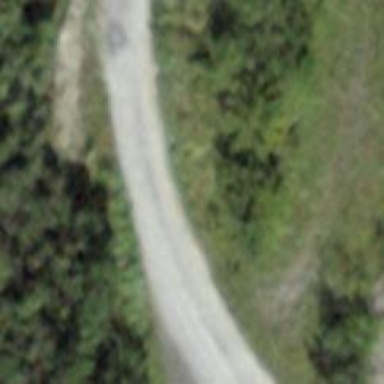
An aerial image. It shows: Gravel track with grade2 tracktype.